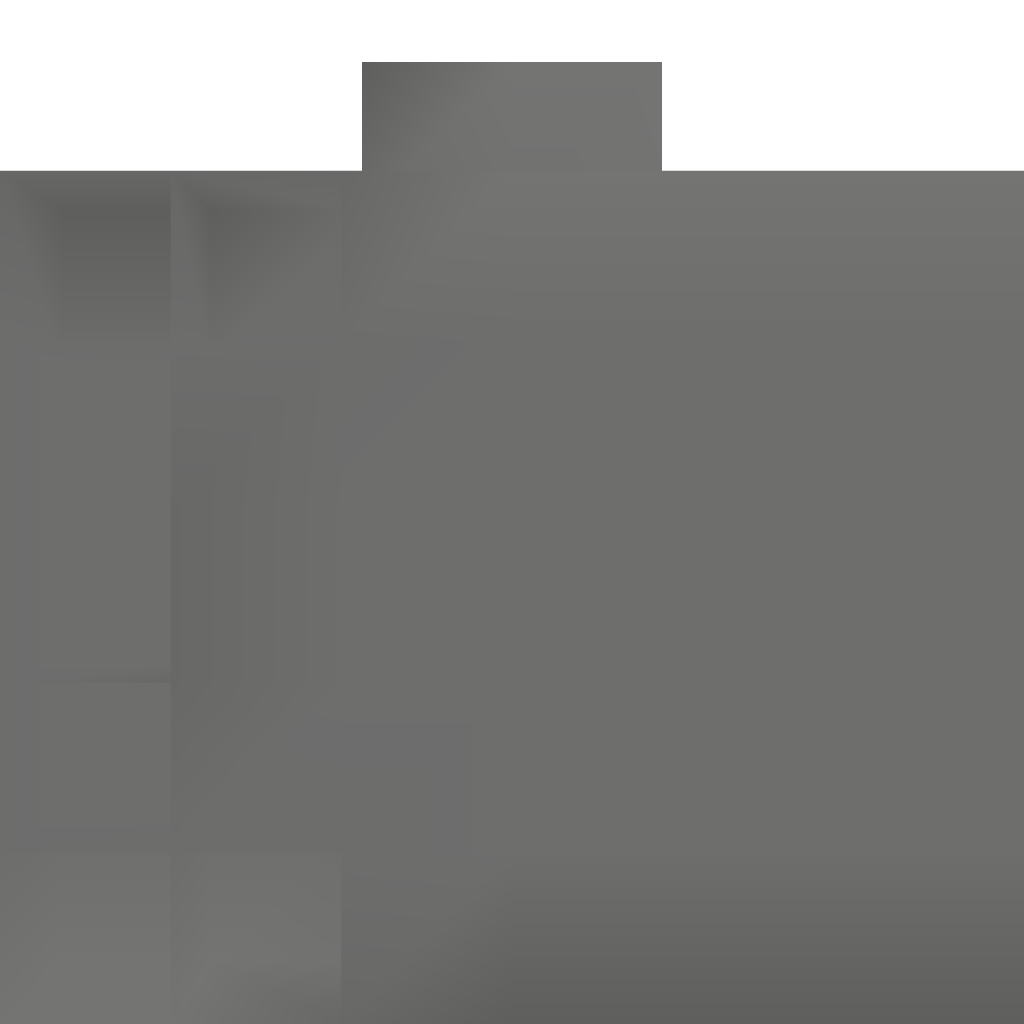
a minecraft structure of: XP shower